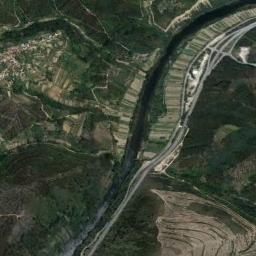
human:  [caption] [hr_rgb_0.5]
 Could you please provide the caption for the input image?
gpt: The river is surrounded by trees .

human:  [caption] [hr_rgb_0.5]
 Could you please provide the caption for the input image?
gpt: The deep blue river is flanked by some fields and forests .

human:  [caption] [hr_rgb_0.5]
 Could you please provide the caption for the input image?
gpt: The river goes through farmland and trees .

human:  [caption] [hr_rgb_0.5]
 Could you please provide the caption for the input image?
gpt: A turquoise blue river curved like an arc, With green and tan mixed fields and greens on the bank, With large buildings .

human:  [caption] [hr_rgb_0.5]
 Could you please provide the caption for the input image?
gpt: There are many farmlands and forests near the river .